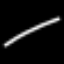
Label: line